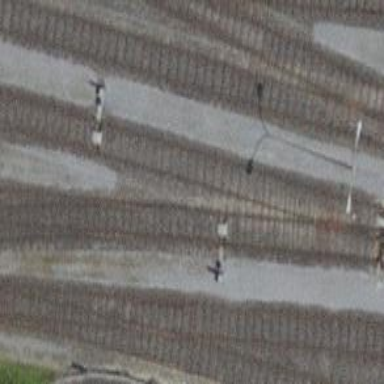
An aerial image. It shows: Single railway spur track.